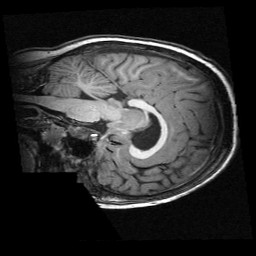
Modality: T1w
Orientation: sagittal
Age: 9
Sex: male
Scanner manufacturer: siemens
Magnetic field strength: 3 T
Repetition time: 2.3 s
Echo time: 0.00336 s